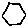
Label: hexagon